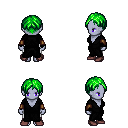
a pixel art fantasy rpg character, female body template, dark elf, purple skin, gray robe, white pants, green parted hairstyle, leather bracers, maroon shoes, four views (front, back, left, right), 2x2 character sprite sheet, small pixel art, hard edges, no anti-aliasing